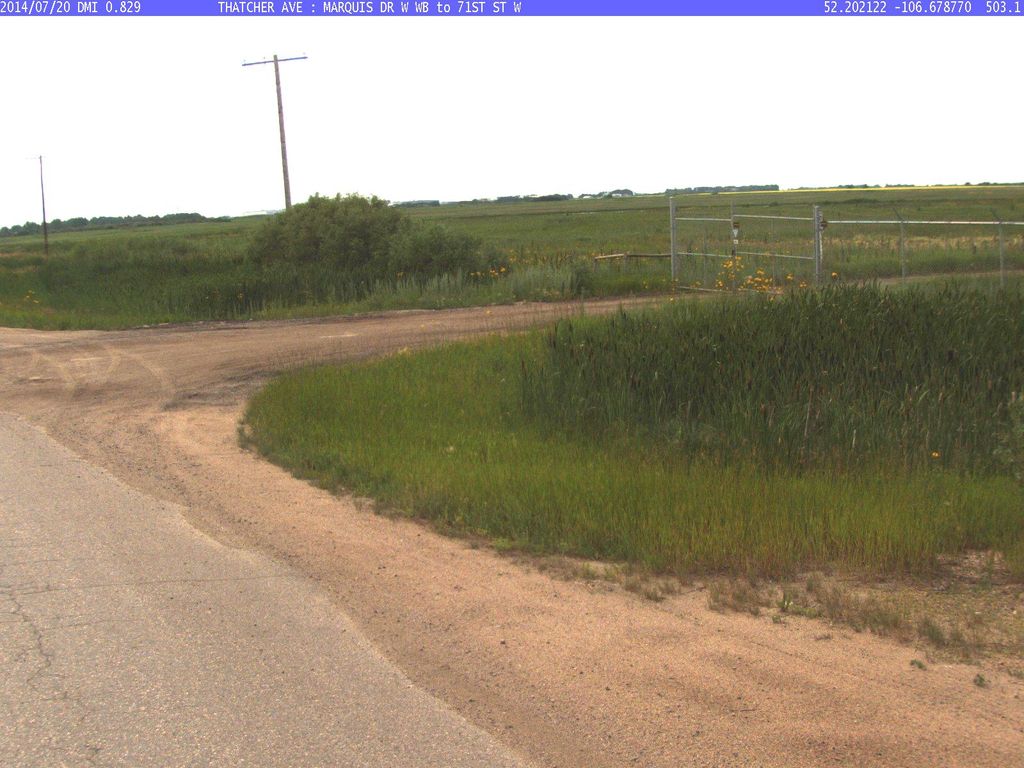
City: saskatoon